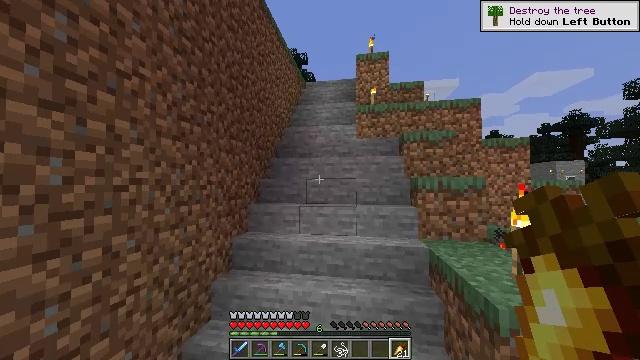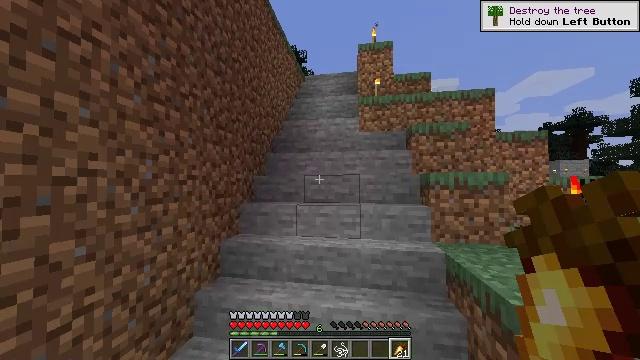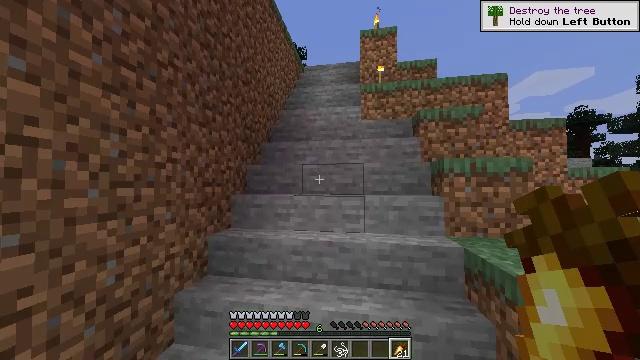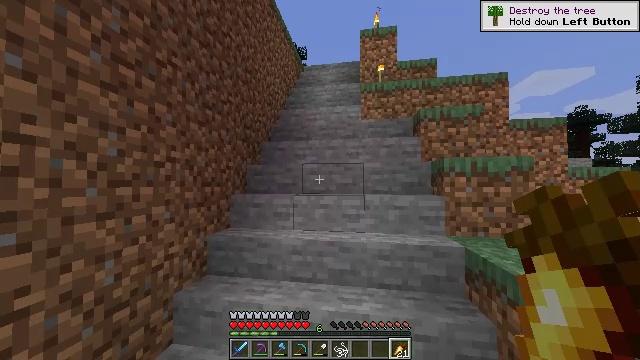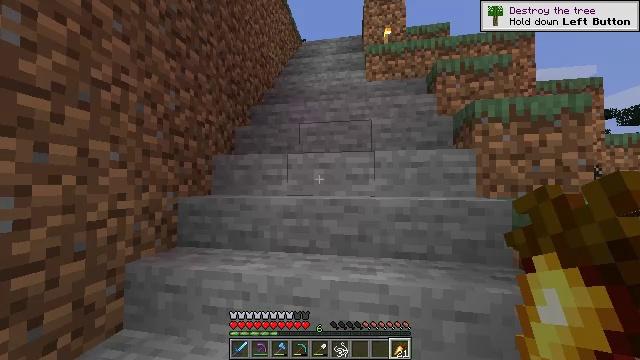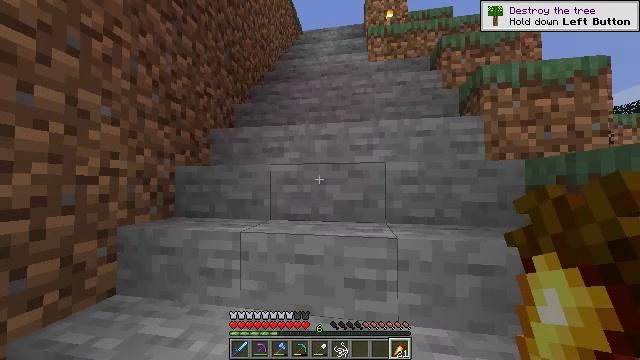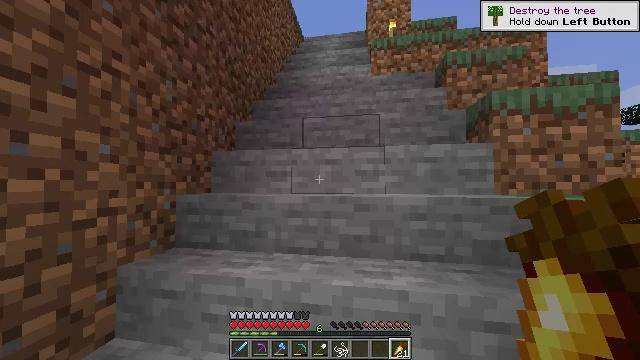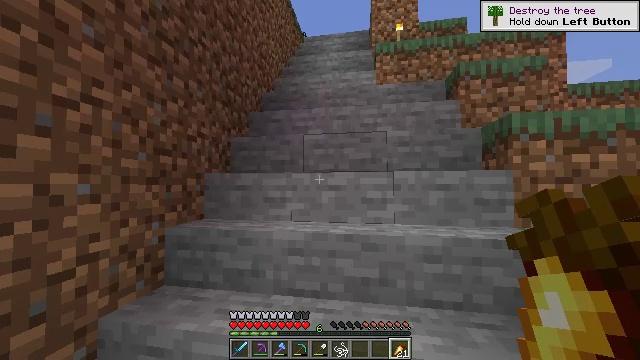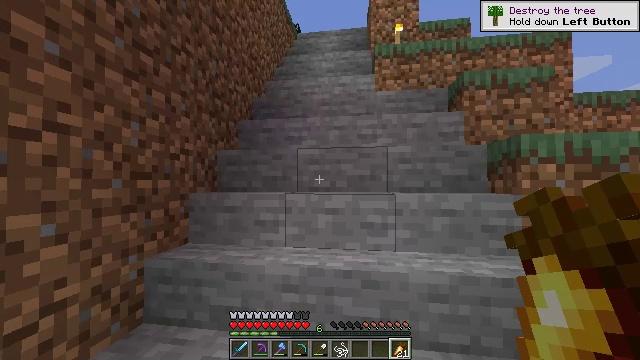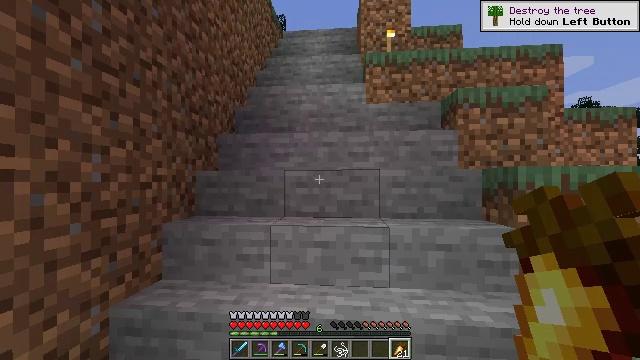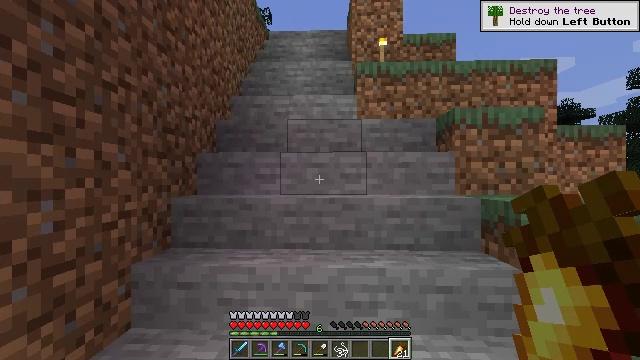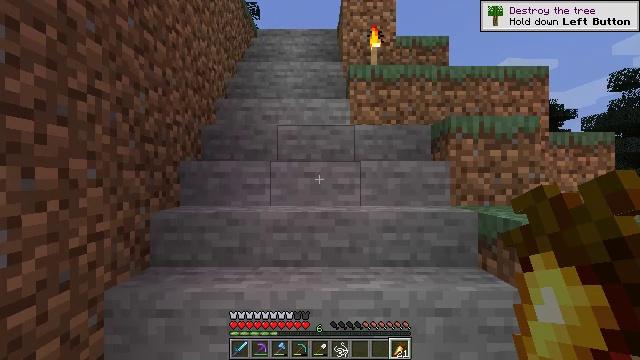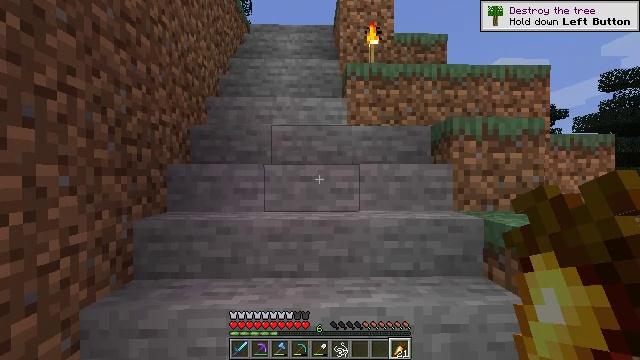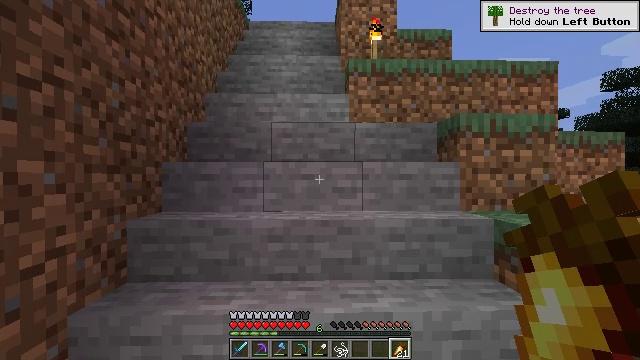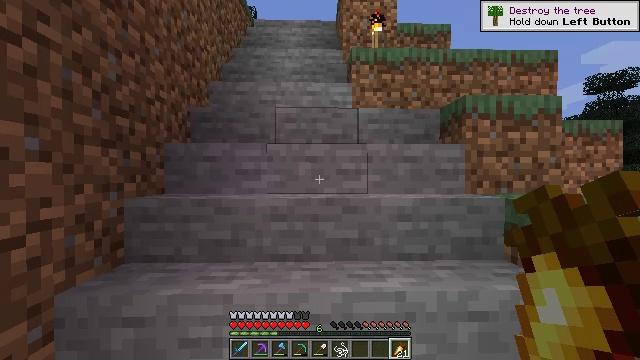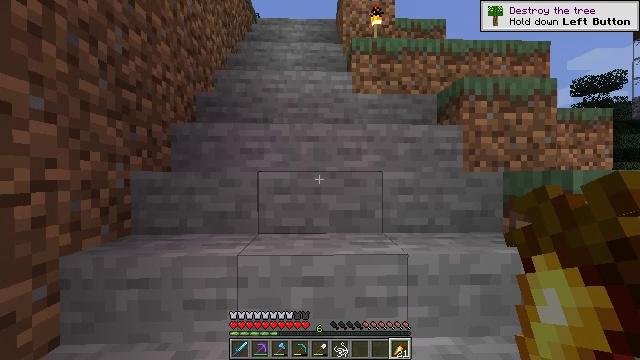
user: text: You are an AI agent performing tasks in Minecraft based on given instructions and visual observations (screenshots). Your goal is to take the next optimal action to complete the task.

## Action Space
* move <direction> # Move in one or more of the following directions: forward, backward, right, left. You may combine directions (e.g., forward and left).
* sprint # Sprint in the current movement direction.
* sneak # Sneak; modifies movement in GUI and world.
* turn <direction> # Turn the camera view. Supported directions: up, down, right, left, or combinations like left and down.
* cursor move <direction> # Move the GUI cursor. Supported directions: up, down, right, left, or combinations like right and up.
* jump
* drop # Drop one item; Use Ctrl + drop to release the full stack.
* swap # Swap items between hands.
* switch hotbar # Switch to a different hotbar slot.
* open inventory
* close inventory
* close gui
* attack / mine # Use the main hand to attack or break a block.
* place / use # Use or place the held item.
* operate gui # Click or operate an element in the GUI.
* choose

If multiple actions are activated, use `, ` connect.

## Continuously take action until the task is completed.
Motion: motion action
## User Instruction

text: Turn regular stone into smooth stone by smelting in the furnace.
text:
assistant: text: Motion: move forward, jump
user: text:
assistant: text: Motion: move forward, jump
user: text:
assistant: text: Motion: move forward, jump
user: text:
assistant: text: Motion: move forward, jump
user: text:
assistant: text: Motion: move forward, jump
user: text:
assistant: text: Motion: move forward, jump
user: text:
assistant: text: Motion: move forward, jump
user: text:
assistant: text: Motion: move forward, turn right, jump
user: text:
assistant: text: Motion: move forward, turn right, jump
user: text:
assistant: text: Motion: move forward, turn right, jump
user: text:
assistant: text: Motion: move forward, turn right, jump
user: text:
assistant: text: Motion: move forward, turn right, jump
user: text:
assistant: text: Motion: move forward, sprint, jump
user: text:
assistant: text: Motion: move forward, sprint, jump
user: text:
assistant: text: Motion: move forward, sprint, jump
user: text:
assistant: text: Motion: move forward, sprint, jump
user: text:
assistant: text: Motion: move forward, sprint, jump
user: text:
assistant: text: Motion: move forward, sprint, jump
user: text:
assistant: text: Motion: move forward, sprint, jump
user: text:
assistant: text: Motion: move forward, sprint, jump
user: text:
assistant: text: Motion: move forward, sprint, turn left, jump
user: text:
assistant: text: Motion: move forward, sprint, jump
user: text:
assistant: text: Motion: move forward, sprint, jump
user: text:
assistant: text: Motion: move forward, sprint, jump
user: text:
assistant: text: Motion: move forward, turn left, jump
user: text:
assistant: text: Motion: move forward, jump
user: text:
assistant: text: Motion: move forward, jump
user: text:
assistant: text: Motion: move forward, jump
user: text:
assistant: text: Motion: move forward, jump
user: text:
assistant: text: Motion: move forward, jump